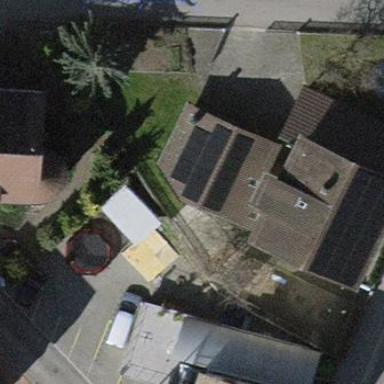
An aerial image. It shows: Garage building.